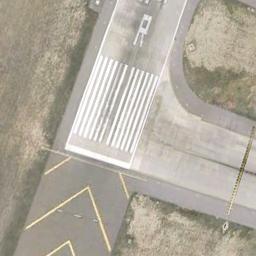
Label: runway